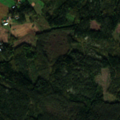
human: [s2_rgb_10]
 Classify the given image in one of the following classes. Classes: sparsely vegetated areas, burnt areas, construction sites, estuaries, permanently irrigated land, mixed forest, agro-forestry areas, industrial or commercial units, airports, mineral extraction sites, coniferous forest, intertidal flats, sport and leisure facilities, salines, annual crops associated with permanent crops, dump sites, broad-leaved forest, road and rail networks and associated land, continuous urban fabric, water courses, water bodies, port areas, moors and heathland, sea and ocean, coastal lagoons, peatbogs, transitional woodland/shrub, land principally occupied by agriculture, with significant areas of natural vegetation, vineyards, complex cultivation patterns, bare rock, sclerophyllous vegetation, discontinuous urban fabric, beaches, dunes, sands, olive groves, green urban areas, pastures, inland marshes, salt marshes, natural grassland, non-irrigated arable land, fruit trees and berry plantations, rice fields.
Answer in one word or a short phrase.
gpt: land principally occupied by agriculture, with significant areas of natural vegetation, coniferous forest, transitional woodland/shrub